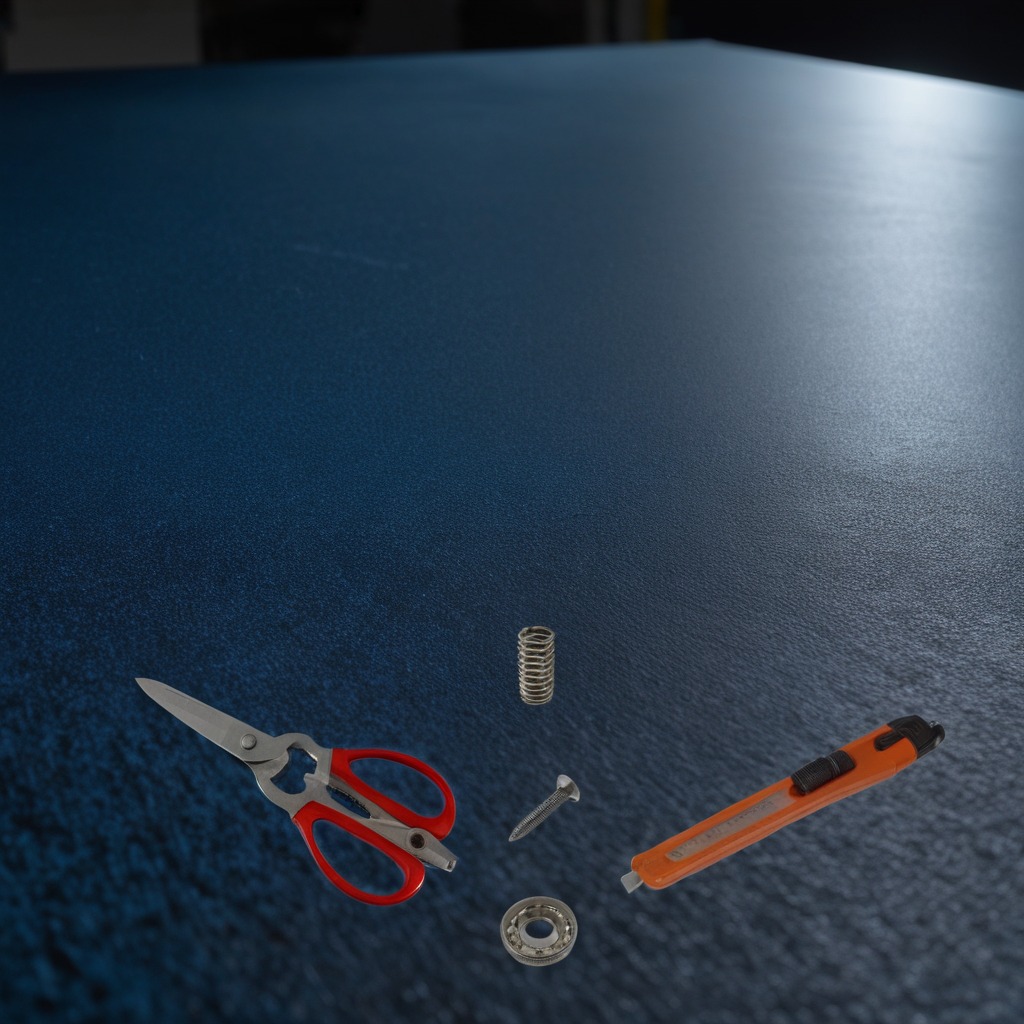
A metal ball bearing, a utility knife, a metal machine screw, a coiled metal spring, and a pair of scissors are lying on a clean granite tabletop covered with a blue rubber mat inside a workshop at night.